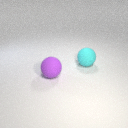
large purple rubber sphere in front of large cyan rubber sphere